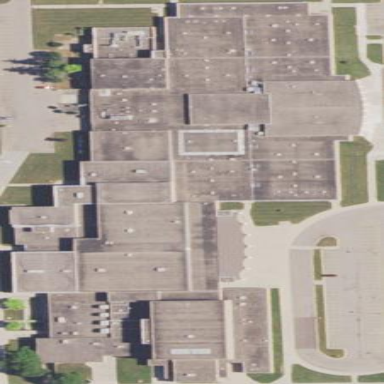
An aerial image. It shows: School building with flat roof.